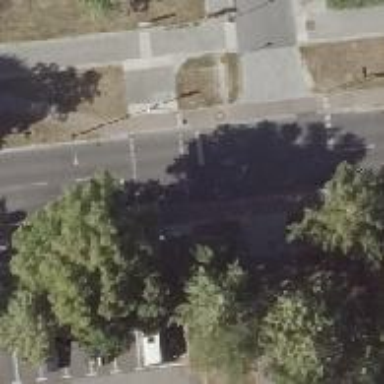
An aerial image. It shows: Road with traffic signals at the crossing.